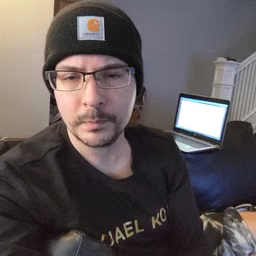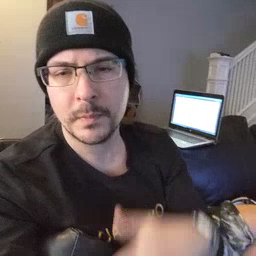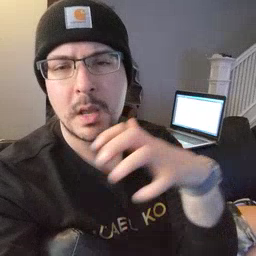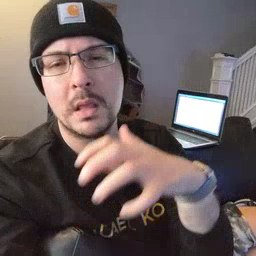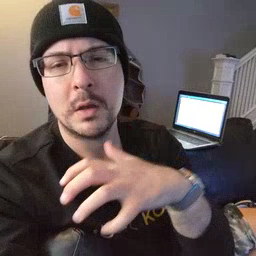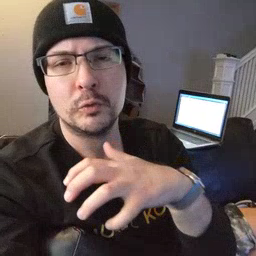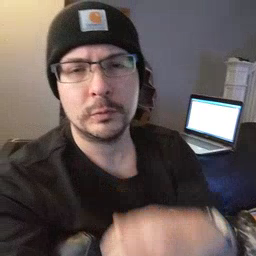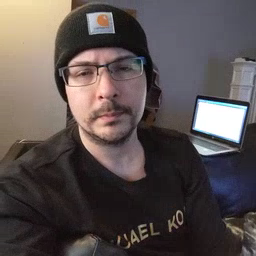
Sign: alligator